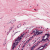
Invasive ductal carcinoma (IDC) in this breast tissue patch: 0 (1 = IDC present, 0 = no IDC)